Field crop: maize
Growth stage: 1
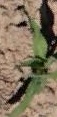
Species: maize